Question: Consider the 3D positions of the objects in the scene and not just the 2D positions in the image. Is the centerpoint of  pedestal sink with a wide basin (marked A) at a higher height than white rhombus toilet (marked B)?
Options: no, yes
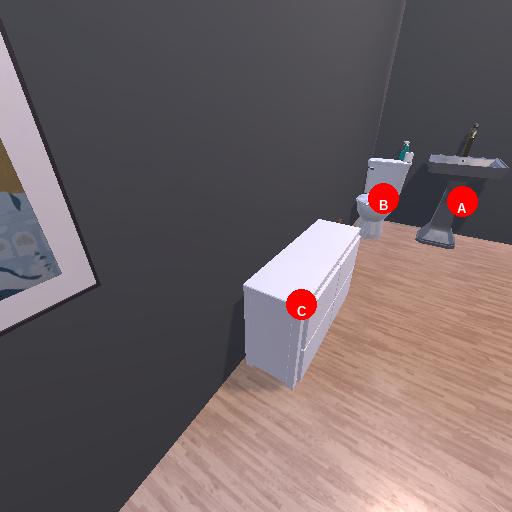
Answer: no